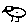
Label: bird